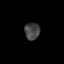
Tissue: skin
Cell type: Fibroblasts
Senescence score: 0.7266
Nuclear area (px): 256
Mean DAPI intensity: 67.242